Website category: university
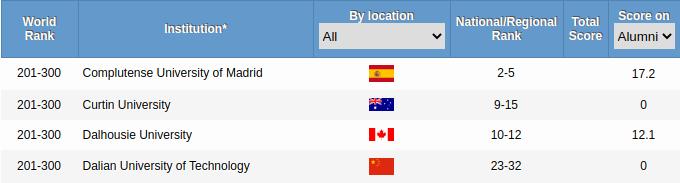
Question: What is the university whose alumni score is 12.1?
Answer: Dalhousie University

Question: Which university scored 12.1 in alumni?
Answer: Dalhousie University